Current action and preconditions to check: path_clear

Your task: For each precondition in the list above, predict whether it will hold at this action.

Consider the current scene as observed from the mobile robot's camera, and analyze the predicted future states of all dynamic agents (e.g., people, animals, vehicles, or any moving entities) within the NEXT SECOND.

IMPORTANT: Only answer "very likely" if you are absolutely certain—based on strong, clear evidence—that a dynamic agent will violate the precondition in the predicted future state. Do NOT answer "very likely" for unlikely, ambiguous, or low-probability risks.

Ask yourself for each precondition: Is there a high probability, with clear and convincing evidence, that the predicted future states of any dynamic agent will interfere with the predicted future state of the currently executing action within the NEXT SECOND, causing that precondition to fail?

Assess the risk level based on these predictions. Use "likely" or "very likely" if motions create a clear risk of interference.

Use "neutral" or "improbable" if agents are nearby but their predicted paths are clearly diverging or non-conflicting.

Failure Risk Categories: "very improbable", "improbable", "neutral", "likely", "very likely"

Answer Format: Output ONLY the probability_of_failure value from these categories: "very improbable", "improbable", "neutral", "likely", "very likely"

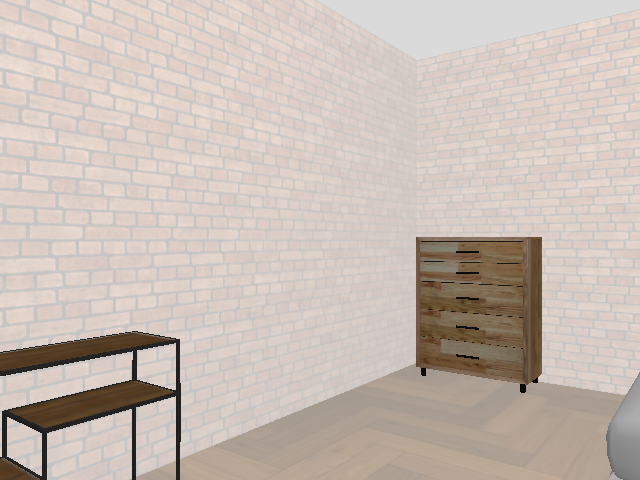

Answer: very improbable